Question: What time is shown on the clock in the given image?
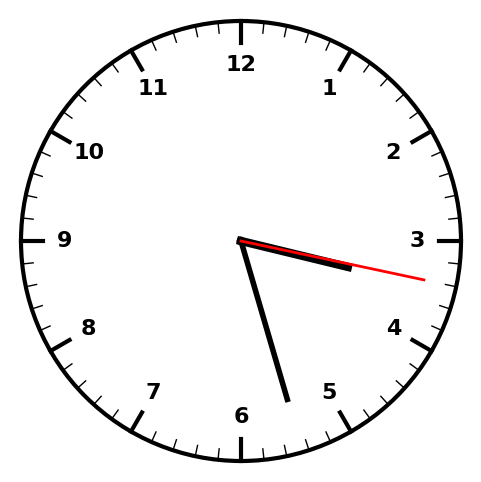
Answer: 03:27:17